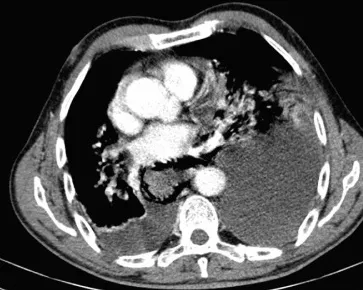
Diagnosis progress. . B. CT scan - pneumomediastinum, left collapse lung and heterogeneous pleural effusion.
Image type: radiology (ct)